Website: walmart
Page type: cart
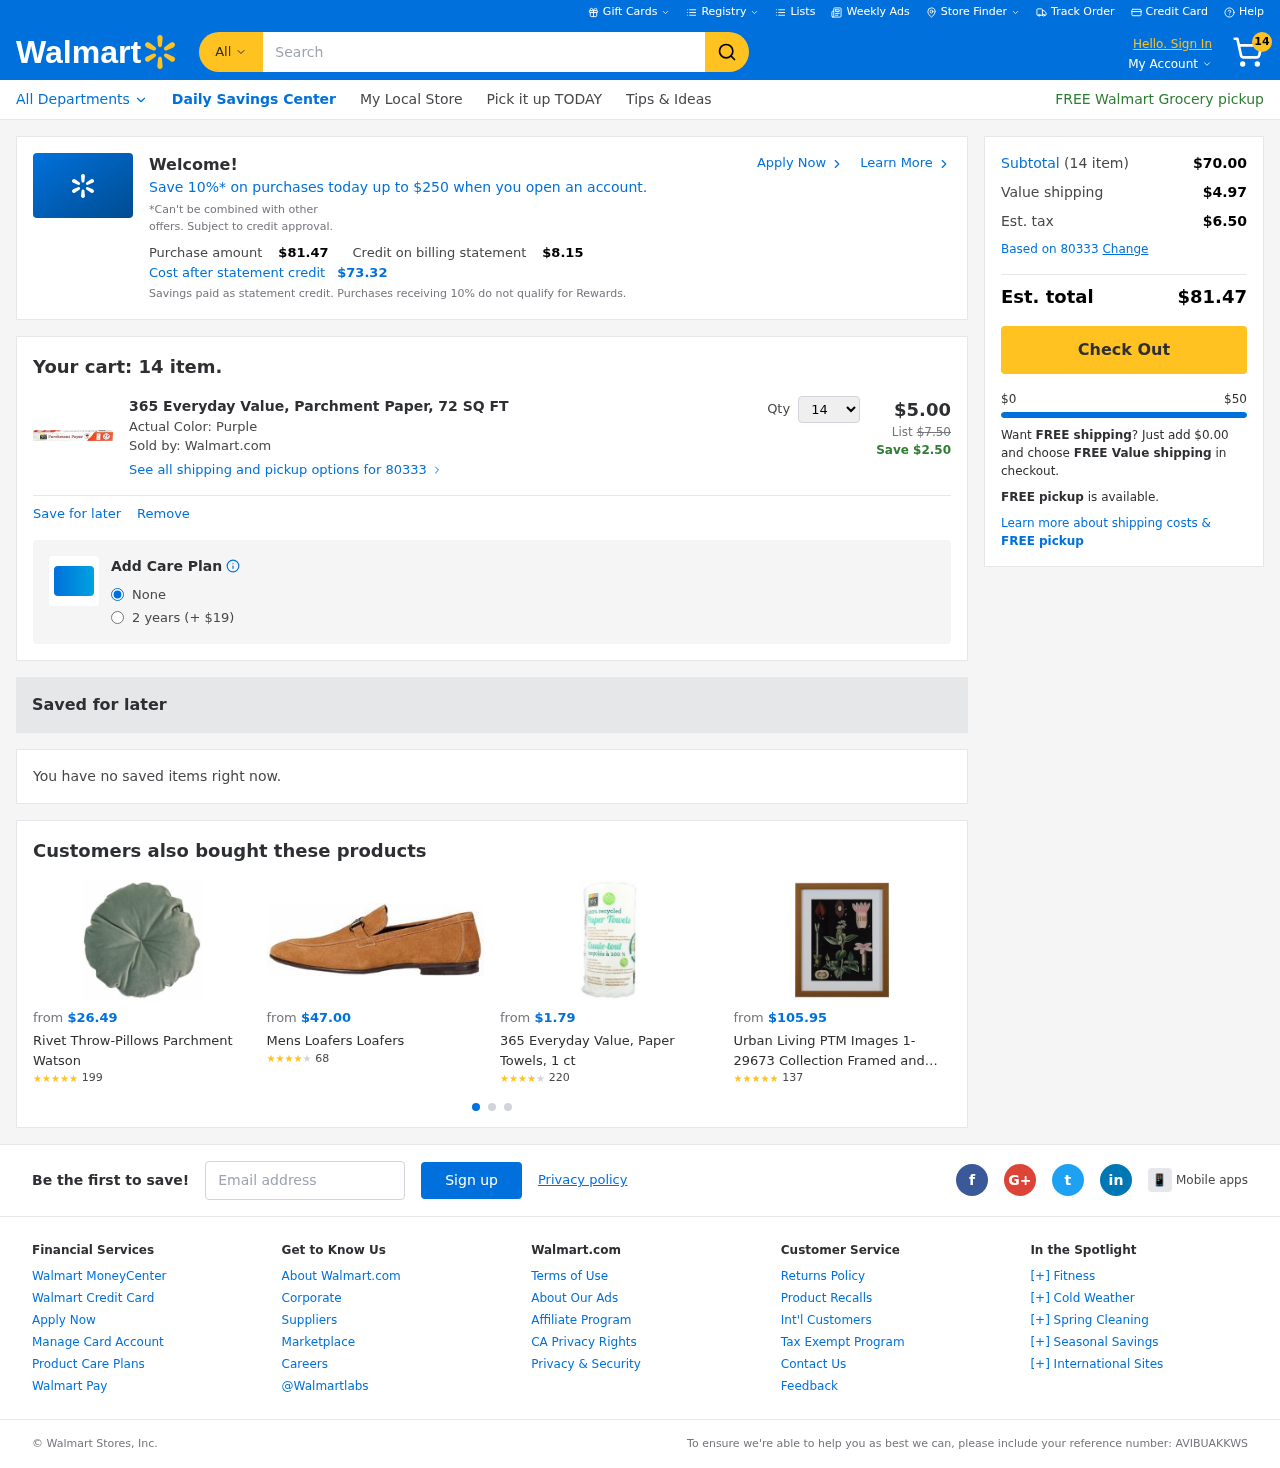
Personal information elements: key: PII_EMAIL
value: kelseywashington@yahoo.com
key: PII_POSTCODE
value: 80333
Product elements: key: PRODUCT1_NAME
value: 365 Everyday Value, Parchment Paper, 72 SQ FT
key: PRODUCT1_PRICE
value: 5
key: PRODUCT1_QUANTITY
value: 14
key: PRODUCT2_NAME
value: Rivet Throw-Pillows Parchment Watson
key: PRODUCT2_NUM_RATINGS
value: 199
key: PRODUCT2_PRICE
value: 26.49
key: PRODUCT2_RATING
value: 4.5
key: PRODUCT3_NAME
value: Mens Loafers Loafers
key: PRODUCT3_NUM_RATINGS
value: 68
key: PRODUCT3_PRICE
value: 47
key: PRODUCT3_RATING
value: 4.3
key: PRODUCT4_NAME
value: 365 Everyday Value, Paper Towels, 1 ct
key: PRODUCT4_NUM_RATINGS
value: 220
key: PRODUCT4_PRICE
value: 1.79
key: PRODUCT4_RATING
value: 3.8
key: PRODUCT5_NAME
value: Urban Living PTM Images 1-29673 Collection Framed and matted giclee Print on Paper Under Glass Wall
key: PRODUCT5_NUM_RATINGS
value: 137
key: PRODUCT5_PRICE
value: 105.95
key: PRODUCT5_RATING
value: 4.7
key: PRODUCT1_ORIGINAL_PRICE
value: $7.50
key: PRODUCT1_SAVINGS
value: Save $2.50
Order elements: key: ORDER_NUM_ITEMS
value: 14
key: ORDER_TOTAL
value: $81.47
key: PROMO_TOTAL_AFTER_CREDIT
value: $73.32
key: ORDER_SUBTOTAL
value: $70.00
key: ORDER_SHIPPING_COST
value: $4.97
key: ORDER_TAX
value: $6.50
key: FREE_SHIPPING_REMAINING
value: $0.00
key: ORDER_REFERENCE_NUMBER
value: AVIBUAKKWS
Search elements: key: HEADER_SEARCH
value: Search
Other elements: key: PROMO_CREDIT
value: $8.15